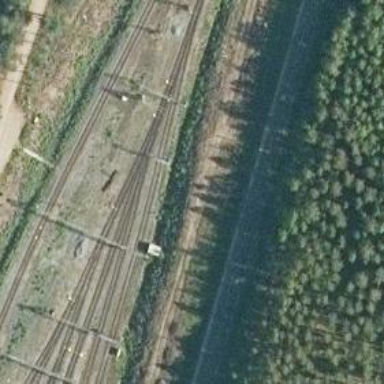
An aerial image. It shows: Rail yard with electrified contact lines for the railway.